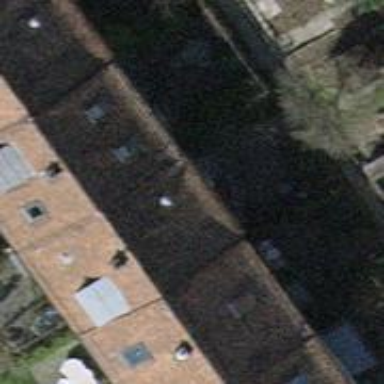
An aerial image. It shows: Terrace-style building with gabled roof.